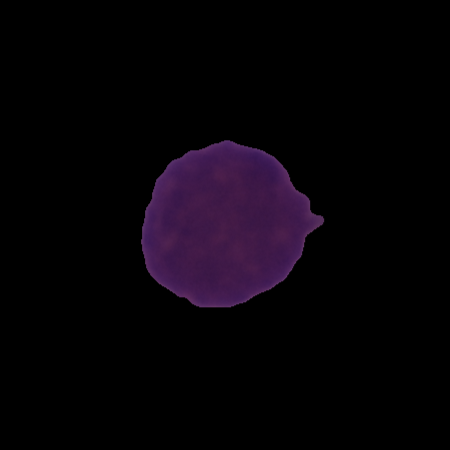
Label: healthy